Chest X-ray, PA view. Patient: 34 years old, sex F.
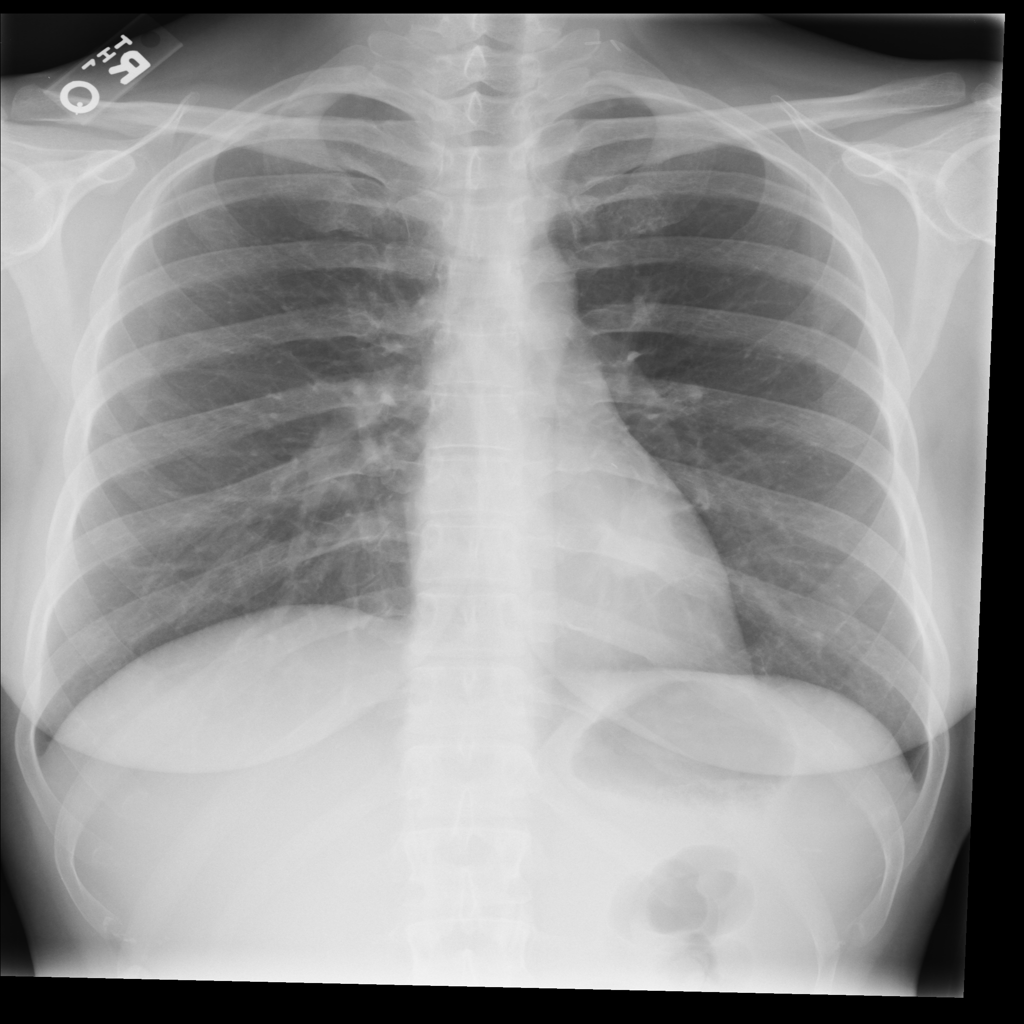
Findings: No Finding